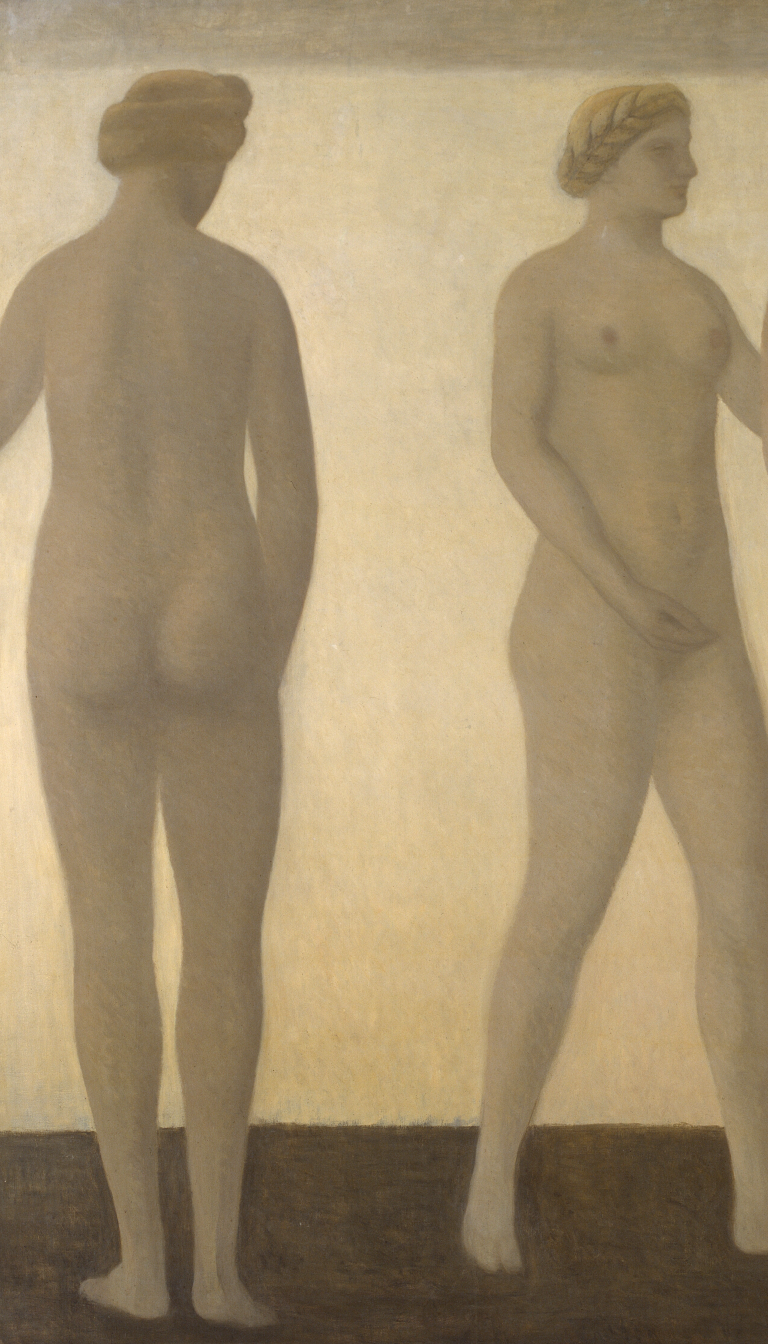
portrait painting, full figure, bright diffused light, two nude female, left figure with dark hair in bun, right figure with braided golden hair turning slightly in profile, dark brown floor, pale yellow background with grey frieze at top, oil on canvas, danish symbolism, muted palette